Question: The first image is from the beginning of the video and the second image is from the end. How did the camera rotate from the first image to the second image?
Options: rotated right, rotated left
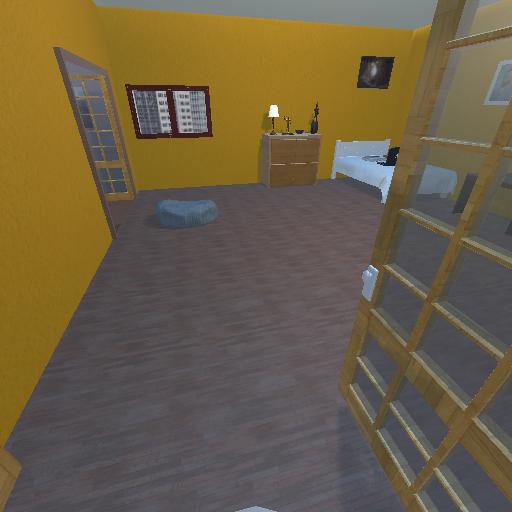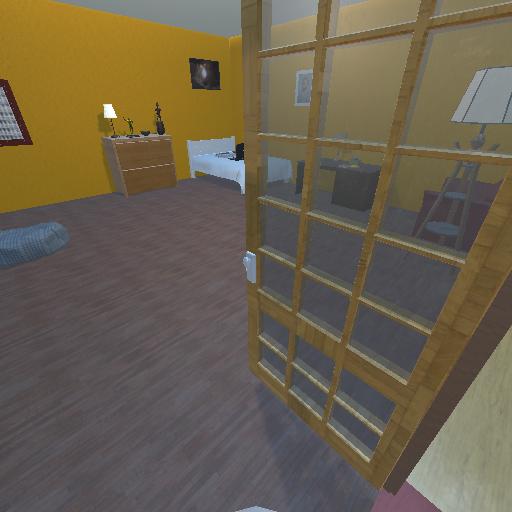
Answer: rotated right